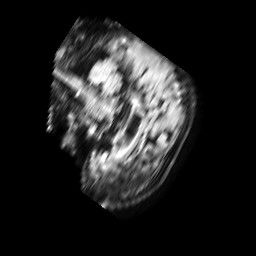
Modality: FLAIR
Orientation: sagittal
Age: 58
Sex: male
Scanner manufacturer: philips
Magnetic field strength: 1.5 T
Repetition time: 6 s
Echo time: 0.1027 s